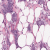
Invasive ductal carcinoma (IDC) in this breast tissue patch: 1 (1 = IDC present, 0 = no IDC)